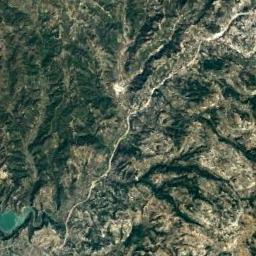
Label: mountain